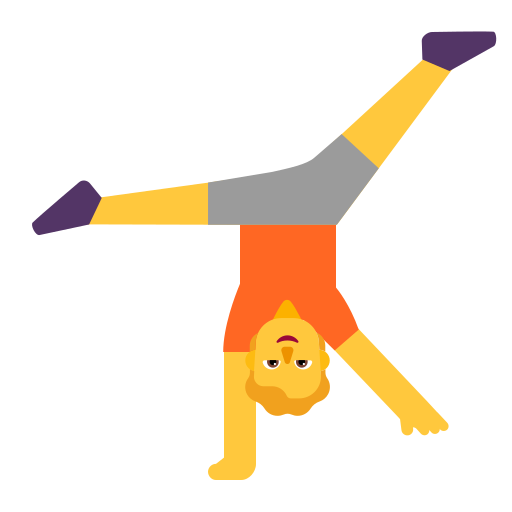
person cartwheeling flat default